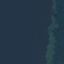
Land use / land cover class: SeaLake